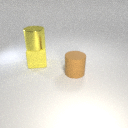
large yellow rubber cube behind large brown rubber cylinder